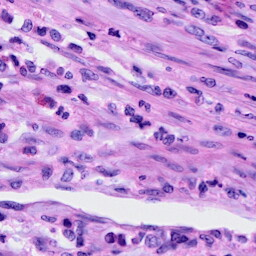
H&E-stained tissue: Cervix